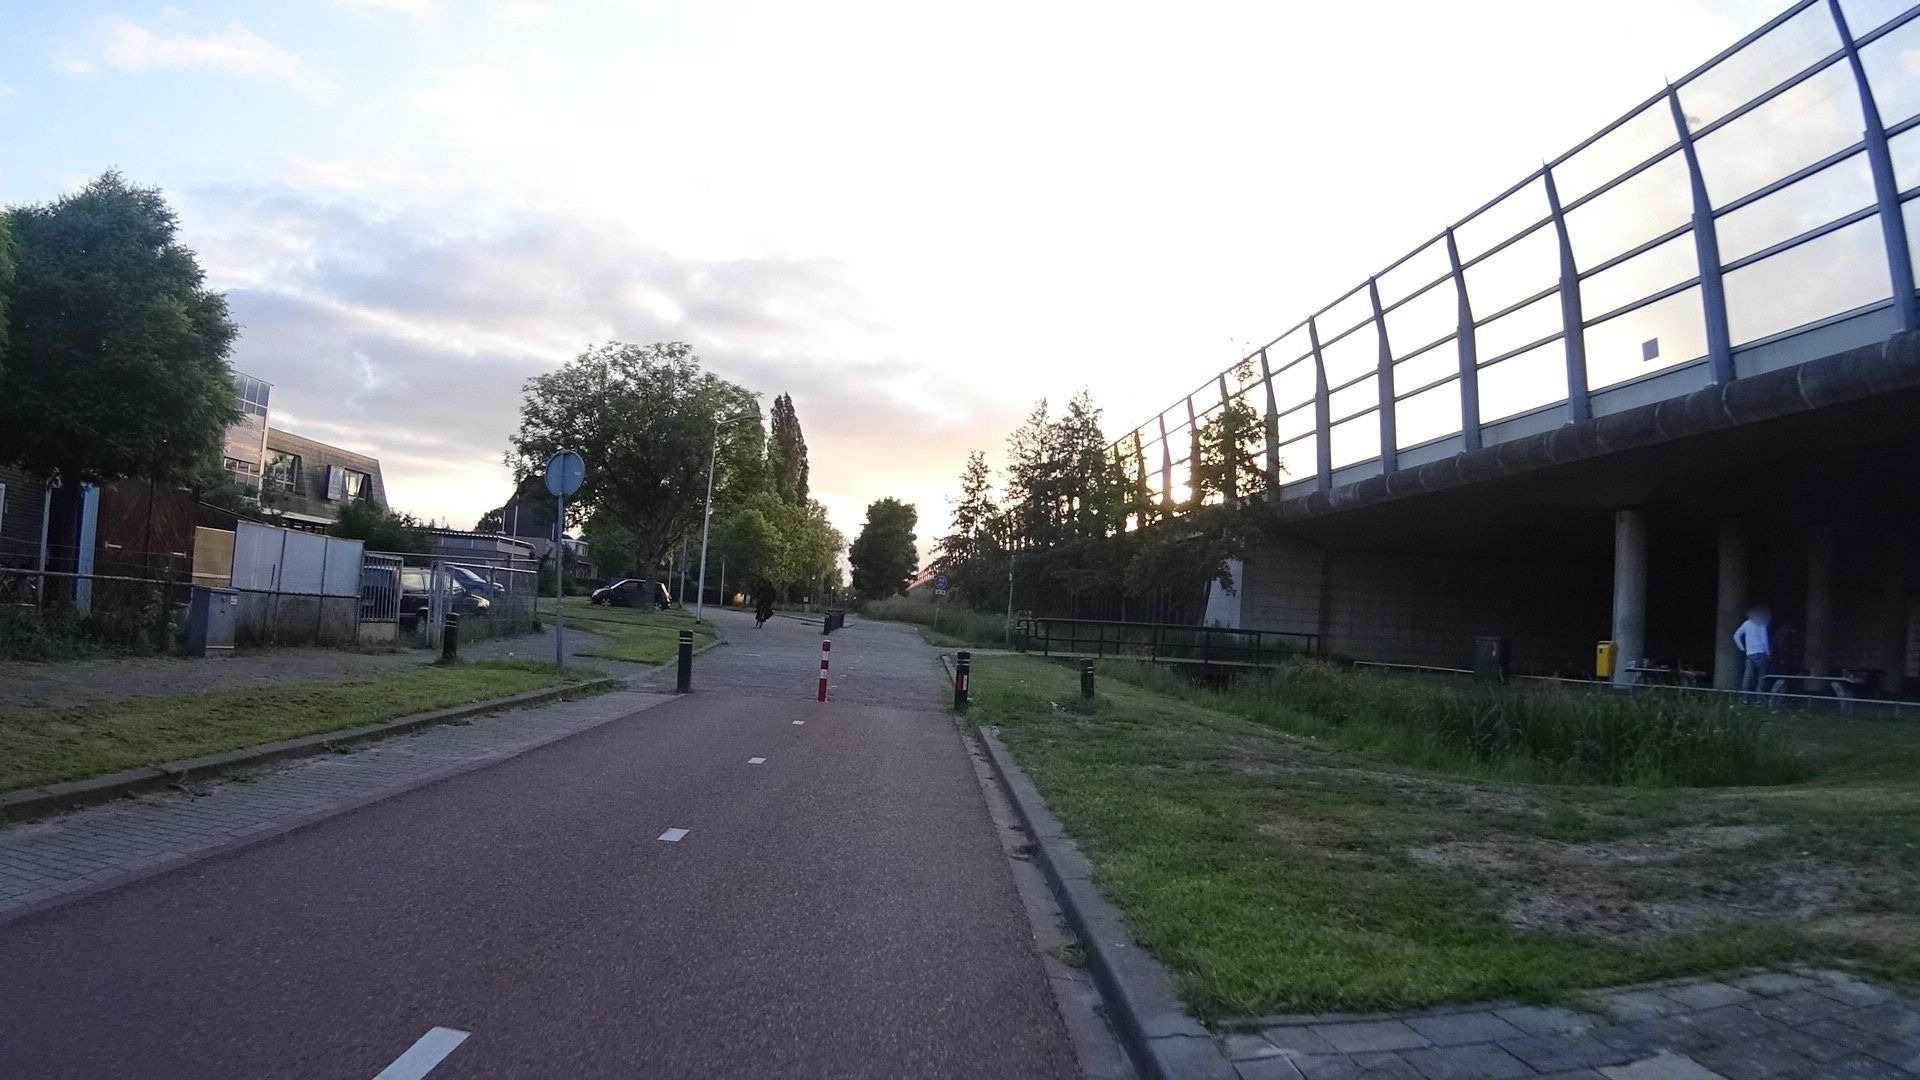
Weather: clear
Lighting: day
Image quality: good
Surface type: cycling surface
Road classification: cycleway, residential
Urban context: urban centre
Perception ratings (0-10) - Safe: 1.94, Lively: 7.47, Beautiful: 6.68, Boring: 3.95, Depressing: 3.01, Wealthy: 3.07